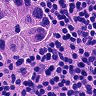
Metastatic tissue present: yes